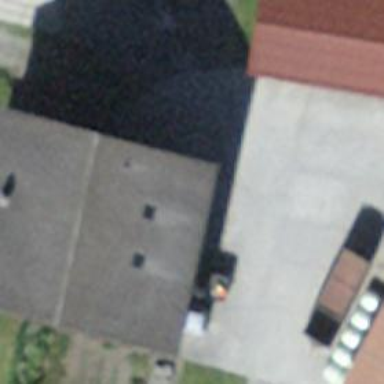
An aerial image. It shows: Farm building.